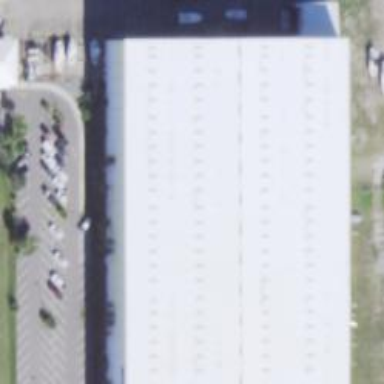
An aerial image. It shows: Warehouse building.